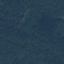
Label: Forest